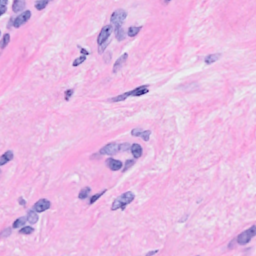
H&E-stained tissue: Breast